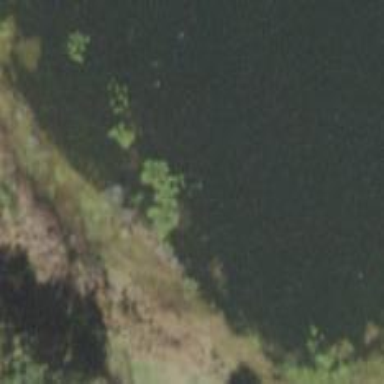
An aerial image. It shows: Marsh wetland.